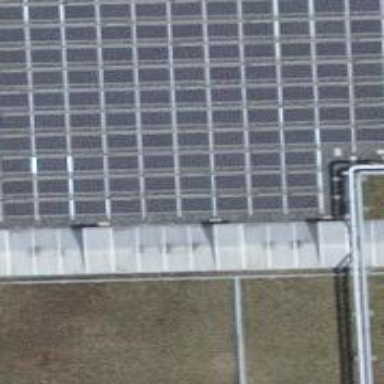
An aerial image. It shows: Solar power generator.